Question: Well I'm having this problem, load the map once and everything works perfect. The second time or once update the map does not load ok, but not centered load when navigating on you can see the marks that are made but is deformed or simply lost.
I have tried several ways to solve this problem, first and most common I found was to use 'google.maps.event.trigger(map 'resize')' but it did not work then and logic, try that whenever loading map is executed, create a new map, with the same data and focused but neither worked for me. It may be also the way I use the map. I am using the plugin of the camera in my application, the user takes a photo and this should detect where I draw the picture and display the map. Each time the view is opened, the plug of the camera, in the process of taking and show the picture is where I call the appropriate functions to load the map and this has me a bit tricky immediately loaded I have a good time locked in this problem, I found solutions serve me but only for the browser, the device does not work. I am using ionic framework and plugins cordova.

Controller :
'''
.controller("CamaraCtrl", function($scope,$rootScope, Camera,$cordovaGeolocation,$state,$location,$ionicSideMenuDelegate) {
var posOptions = {timeout: 10000, enableHighAccuracy: false};
$cordovaGeolocation
.getCurrentPosition(posOptions)
.then(function (position) {
var latitud_actual = position.coords.latitude
var longitud_actual = position.coords.longitude
$scope.latitud = latitud_actual;
$scope.longitud = longitud_actual;
//$scope.map = new google.maps.Map(document.getElementById("mapa_ubicacion"), mapOptions);
}, function(err) {
// error
});
function initialize() {
var mapOptions = {
center: new google.maps.LatLng($scope.latitud, $scope.longitud),
zoom: 15,
mapTypeId: google.maps.MapTypeId.ROADMAP,
scrollwheel: false
};
var map = new google.maps.Map(document.getElementById("map"),
mapOptions);
$scope.setMarker(map, new google.maps.LatLng($scope.latitud, $scope.longitud), 'Yo', '');
$scope.map = map;
}
$scope.setMarker = function(map, position, title, content) {
var marker;
var markerOptions = {
position: position,
map: map,
title: title
};
marker = new google.maps.Marker(markerOptions);
google.maps.event.addListener(marker, 'click', function () {
// close window if not undefined
if (infoWindow !== void 0) {
infoWindow.close();
}
// create new window
var infoWindowOptions = {
content: content
};
infoWindow = new google.maps.InfoWindow(infoWindowOptions);
infoWindow.open(map, marker);
});
}
$scope.mostrar_form = false;
$scope.mostrar_boton_view = false;
$scope.getPhoto = function() {
Camera.getPicture().then(function(imageURI) {
console.log(imageURI);
$scope.lastPhoto = imageURI;
$scope.mostrar_form = true;
$scope.mostrar_boton_view = false;
google.maps.event.addDomListener(window, 'load', initialize);
initialize();
}, function() {
$scope.mostrar_boton_view = true;
}, {
quality: 75,
targetWidth: 320,
targetHeight: 320,
saveToPhotoAlbum: false
});
};
$scope.getPhoto();
})
'''
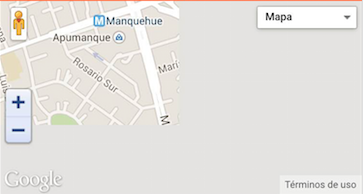
Answer: The only solution I found was to create a function that executes the map again. It should not be as optimal but at least it solved my problem.
'''
$scope.centrar = function(){
var mapOptions = {
center: new google.maps.LatLng($scope.latitud, $scope.longitud),
zoom: 15,
mapTypeId: google.maps.MapTypeId.ROADMAP,
scrollwheel: false
};
var map = new google.maps.Map(document.getElementById("map"),
mapOptions);
$scope.setMarker(map, new google.maps.LatLng($scope.latitud, $scope.longitud), 'Yo', '');
$scope.map = map;
}
'''